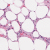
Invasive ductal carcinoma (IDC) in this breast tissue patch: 0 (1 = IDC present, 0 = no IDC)